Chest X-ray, PA view. Patient: 57 years old, sex F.
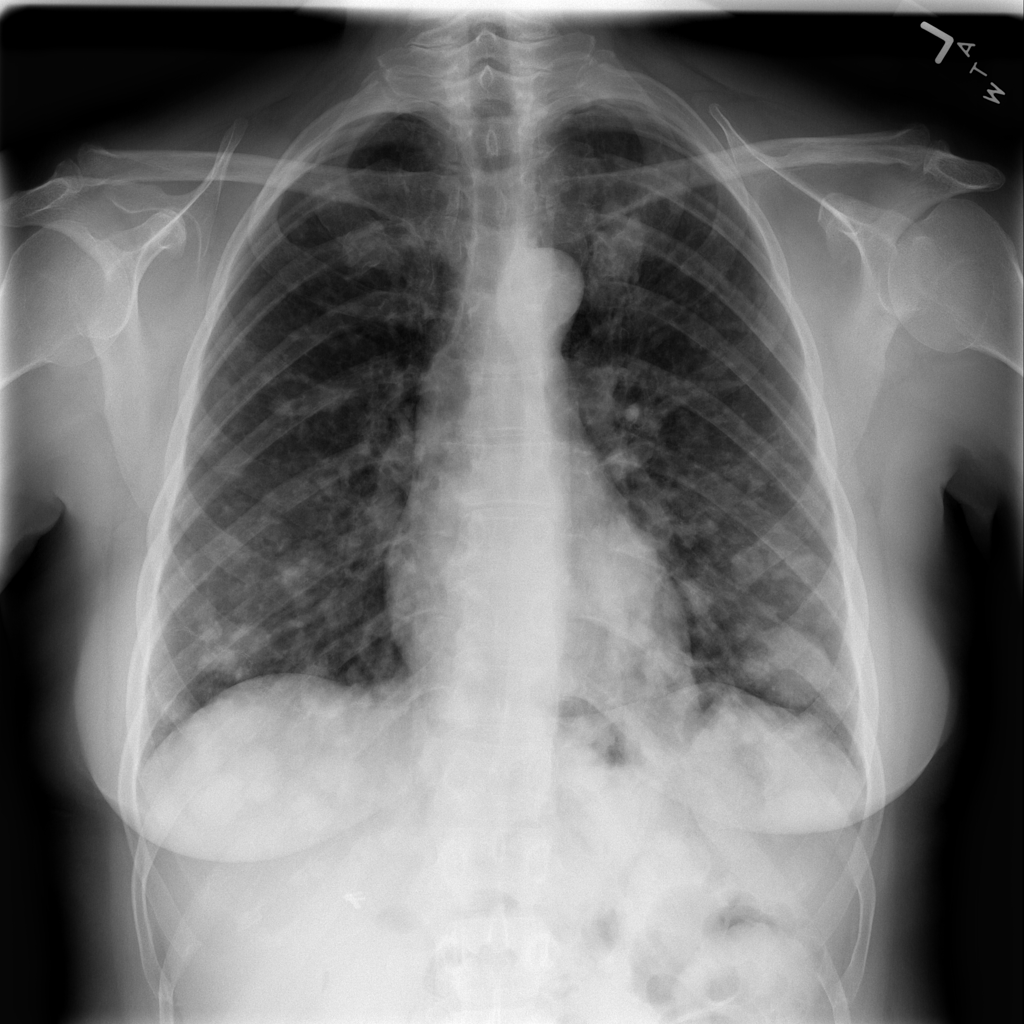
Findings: No Finding